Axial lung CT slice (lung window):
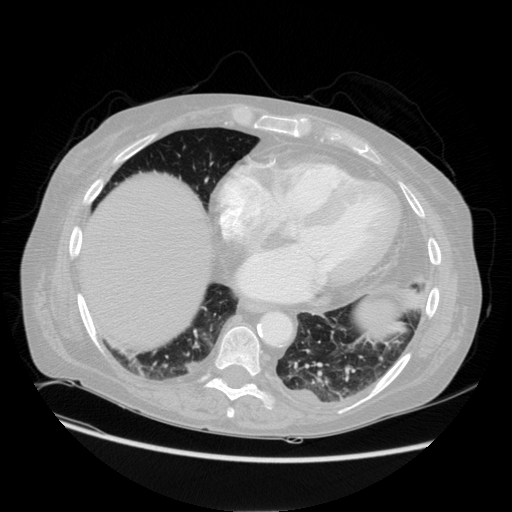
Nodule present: no